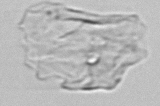
Label: detritus_transparent